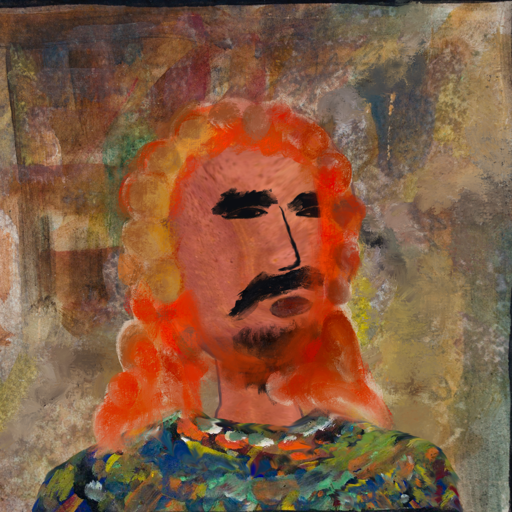
Background: Mosgoul, Head And Neck Side: Mother_And_Son_Mother, Face Side: Mosgoul, Bust: An_Impression, Hair Side: Rupkatha, Head Accessory: Blank, Second Necklace: Blank, Necklace: Blank, Baby: Blank